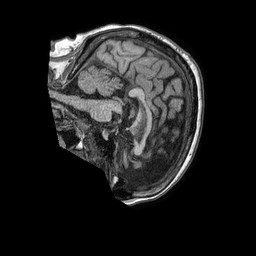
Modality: T1w
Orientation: sagittal
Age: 69
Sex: female
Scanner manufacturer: philips
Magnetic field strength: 1.5 T
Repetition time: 0.00768 s
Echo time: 0.003513 s